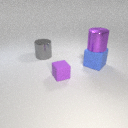
large blue rubber cube in front of large gray metal cylinder